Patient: sex M, age 61
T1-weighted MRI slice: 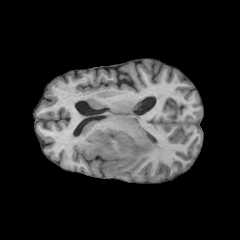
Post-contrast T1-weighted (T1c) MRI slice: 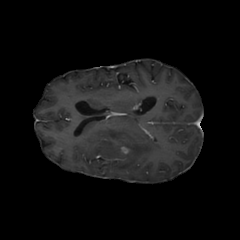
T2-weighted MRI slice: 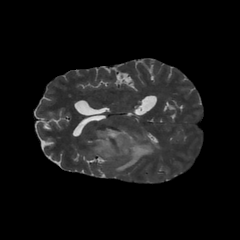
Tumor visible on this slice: yes
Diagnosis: Glioblastoma, IDH-wildtype
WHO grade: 4